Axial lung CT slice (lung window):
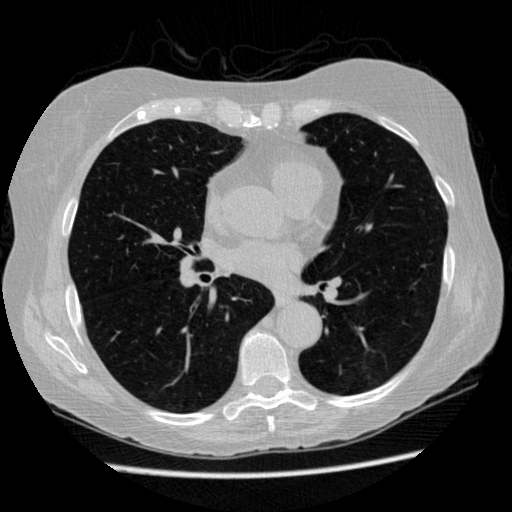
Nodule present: no